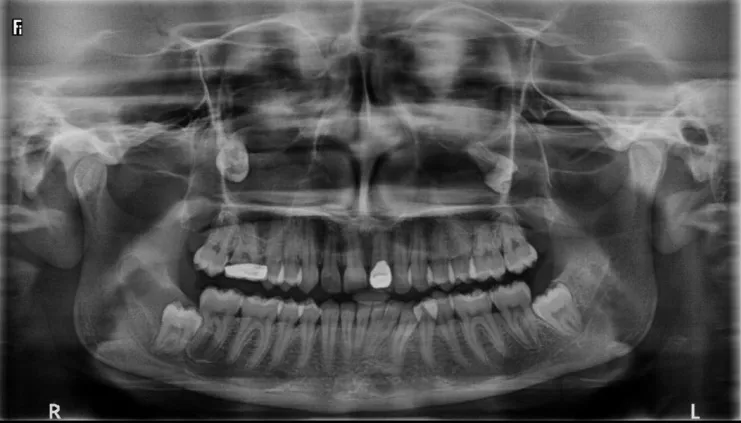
Orthopantomograph.
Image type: radiology (x_ray)